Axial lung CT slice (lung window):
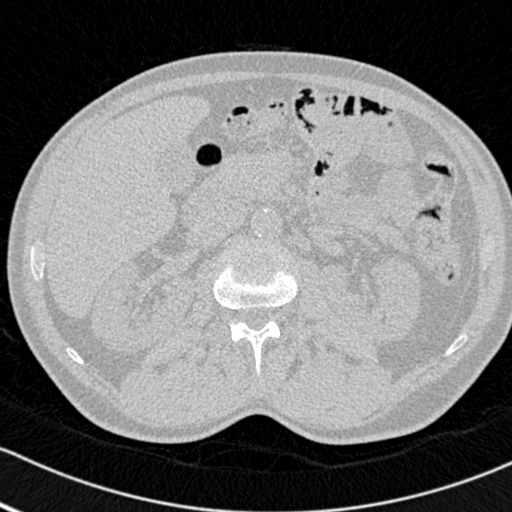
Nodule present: no